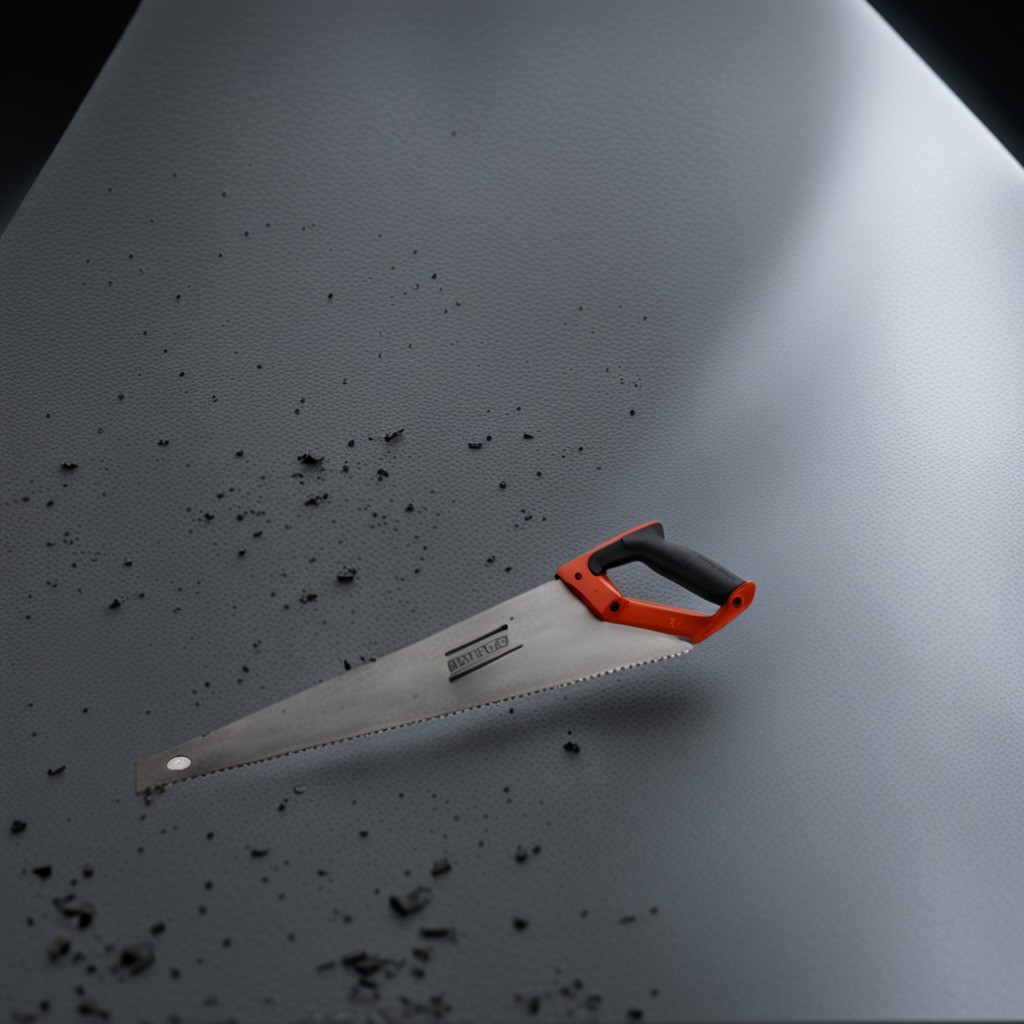
A handheld metal saw lies on the granite table inside a workshop at night dim ambient light soft shadows worn but